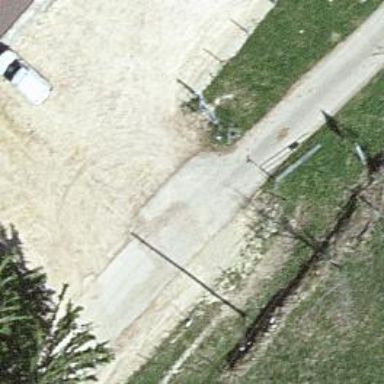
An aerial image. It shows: Gate.